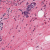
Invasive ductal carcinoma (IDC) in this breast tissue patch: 0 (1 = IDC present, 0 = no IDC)